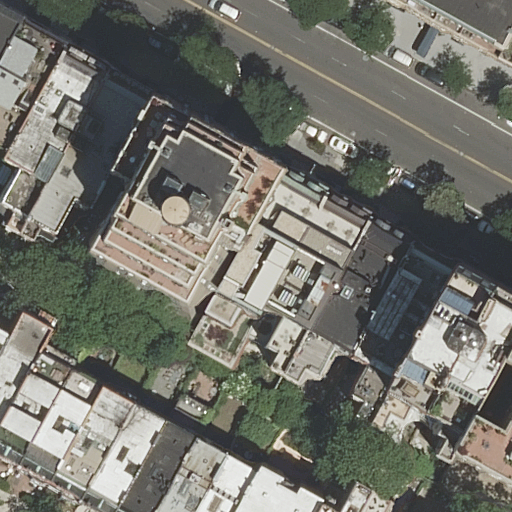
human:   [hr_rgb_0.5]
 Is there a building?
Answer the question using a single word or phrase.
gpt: yes

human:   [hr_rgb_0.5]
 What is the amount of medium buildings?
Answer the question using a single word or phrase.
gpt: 16

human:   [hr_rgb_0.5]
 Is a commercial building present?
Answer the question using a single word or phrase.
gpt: no

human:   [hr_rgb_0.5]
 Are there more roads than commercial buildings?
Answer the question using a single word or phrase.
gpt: yes

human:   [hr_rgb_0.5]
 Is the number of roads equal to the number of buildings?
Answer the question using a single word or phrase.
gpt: no

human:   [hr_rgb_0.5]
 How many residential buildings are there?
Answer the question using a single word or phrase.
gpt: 26

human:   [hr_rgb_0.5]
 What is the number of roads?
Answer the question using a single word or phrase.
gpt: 2

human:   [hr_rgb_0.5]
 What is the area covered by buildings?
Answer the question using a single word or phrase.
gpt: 5262m2

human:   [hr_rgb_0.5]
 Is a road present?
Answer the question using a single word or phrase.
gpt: yes

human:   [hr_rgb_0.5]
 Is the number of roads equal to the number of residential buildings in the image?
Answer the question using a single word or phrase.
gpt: no

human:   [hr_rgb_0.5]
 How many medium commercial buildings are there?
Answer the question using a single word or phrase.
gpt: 0

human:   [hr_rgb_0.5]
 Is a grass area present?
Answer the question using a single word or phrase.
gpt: no

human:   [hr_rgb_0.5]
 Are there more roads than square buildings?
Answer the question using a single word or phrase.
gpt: yes

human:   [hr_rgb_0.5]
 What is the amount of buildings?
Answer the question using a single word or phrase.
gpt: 26

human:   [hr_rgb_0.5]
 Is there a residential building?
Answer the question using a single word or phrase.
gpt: yes

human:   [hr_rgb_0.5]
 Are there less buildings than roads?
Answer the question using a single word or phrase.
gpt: no

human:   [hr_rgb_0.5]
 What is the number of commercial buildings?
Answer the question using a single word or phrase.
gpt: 0

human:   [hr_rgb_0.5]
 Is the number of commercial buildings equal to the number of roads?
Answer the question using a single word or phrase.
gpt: no

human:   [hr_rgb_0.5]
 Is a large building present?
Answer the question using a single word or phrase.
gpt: yes

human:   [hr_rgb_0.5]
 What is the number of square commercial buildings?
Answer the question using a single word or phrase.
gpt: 0

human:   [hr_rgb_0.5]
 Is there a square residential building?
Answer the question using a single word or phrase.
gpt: no

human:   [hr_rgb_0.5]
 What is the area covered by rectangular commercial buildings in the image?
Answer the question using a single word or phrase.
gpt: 0m2

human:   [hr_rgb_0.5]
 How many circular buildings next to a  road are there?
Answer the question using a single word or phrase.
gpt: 0

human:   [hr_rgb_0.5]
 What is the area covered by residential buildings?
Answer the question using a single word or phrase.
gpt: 5262m2

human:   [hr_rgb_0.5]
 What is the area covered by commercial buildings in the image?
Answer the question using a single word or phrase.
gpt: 0m2

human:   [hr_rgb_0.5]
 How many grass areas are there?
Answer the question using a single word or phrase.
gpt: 0

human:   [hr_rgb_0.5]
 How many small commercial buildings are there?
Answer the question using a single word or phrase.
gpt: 0

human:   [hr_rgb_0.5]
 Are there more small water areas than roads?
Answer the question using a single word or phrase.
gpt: no

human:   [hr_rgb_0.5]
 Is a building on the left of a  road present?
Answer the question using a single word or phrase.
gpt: yes

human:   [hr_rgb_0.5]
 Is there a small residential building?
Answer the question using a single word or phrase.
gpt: yes

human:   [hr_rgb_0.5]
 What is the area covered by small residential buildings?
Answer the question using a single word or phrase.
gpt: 316m2

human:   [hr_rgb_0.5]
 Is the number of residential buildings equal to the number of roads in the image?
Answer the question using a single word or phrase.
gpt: no

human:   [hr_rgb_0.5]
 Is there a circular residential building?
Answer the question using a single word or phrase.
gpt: no

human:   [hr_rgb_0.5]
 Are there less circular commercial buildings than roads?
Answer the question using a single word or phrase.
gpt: yes

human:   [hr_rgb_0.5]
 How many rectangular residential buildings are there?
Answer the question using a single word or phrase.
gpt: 14

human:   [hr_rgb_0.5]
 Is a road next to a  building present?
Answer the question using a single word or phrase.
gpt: yes

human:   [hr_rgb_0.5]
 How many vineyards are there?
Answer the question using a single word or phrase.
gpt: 0

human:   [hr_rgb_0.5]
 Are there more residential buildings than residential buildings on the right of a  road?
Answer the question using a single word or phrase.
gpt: yes

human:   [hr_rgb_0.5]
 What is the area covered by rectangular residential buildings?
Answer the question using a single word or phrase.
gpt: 1539m2

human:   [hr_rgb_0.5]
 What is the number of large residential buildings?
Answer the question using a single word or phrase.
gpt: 1

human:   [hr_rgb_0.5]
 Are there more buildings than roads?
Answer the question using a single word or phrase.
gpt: yes

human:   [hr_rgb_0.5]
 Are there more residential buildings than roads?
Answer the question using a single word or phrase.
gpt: yes

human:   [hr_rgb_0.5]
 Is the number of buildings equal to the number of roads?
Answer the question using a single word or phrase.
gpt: no

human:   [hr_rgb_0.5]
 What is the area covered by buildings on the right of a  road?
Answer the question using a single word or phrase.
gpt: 2107m2

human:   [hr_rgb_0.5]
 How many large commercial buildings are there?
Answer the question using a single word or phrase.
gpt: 0

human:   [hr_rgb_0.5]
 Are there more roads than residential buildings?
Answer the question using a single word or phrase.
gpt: no

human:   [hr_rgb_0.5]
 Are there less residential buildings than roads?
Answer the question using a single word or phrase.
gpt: no

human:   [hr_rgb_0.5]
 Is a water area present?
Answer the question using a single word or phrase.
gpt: no

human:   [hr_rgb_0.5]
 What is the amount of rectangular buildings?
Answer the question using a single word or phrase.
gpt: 14

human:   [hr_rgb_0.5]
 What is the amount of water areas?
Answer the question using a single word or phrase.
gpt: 0

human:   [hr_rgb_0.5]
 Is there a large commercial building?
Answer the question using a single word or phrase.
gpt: no

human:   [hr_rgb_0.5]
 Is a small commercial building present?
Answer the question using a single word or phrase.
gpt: no

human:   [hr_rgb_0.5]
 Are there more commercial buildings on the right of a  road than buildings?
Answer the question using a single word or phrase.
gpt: no

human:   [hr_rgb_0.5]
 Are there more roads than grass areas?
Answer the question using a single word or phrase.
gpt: yes

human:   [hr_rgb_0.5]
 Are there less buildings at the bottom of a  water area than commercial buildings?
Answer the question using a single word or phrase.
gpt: no

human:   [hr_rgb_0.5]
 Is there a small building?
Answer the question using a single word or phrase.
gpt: yes

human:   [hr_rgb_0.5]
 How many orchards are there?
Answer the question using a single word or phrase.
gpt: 0

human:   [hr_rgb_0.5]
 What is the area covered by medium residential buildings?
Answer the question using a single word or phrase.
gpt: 4101m2

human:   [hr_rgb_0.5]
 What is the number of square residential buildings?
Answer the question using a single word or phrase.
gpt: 0

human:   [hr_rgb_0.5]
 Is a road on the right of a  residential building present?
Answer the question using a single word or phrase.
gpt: yes

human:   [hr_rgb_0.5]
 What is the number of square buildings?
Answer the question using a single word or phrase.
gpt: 0

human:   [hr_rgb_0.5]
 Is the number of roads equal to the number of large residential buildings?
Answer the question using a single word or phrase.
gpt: no

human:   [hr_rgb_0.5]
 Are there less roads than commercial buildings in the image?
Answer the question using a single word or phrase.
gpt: no

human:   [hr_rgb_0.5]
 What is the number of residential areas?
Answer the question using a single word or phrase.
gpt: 0